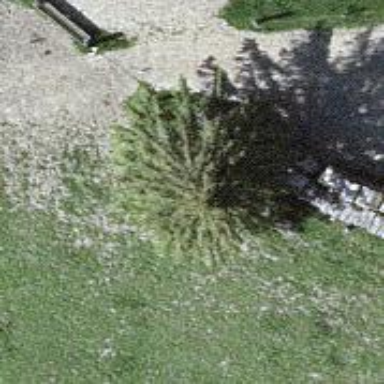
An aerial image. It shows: Evergreen needle-leaved tree.